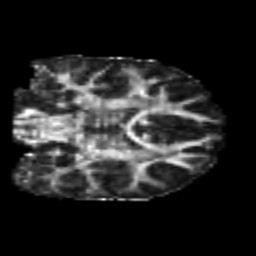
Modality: FA
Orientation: coronal
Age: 22
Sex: female
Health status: healthy
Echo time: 0.074 s